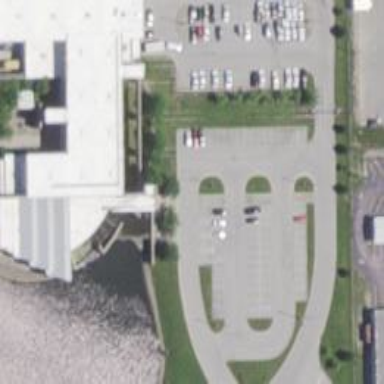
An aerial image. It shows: Parking space is available.